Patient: sex F, age 57
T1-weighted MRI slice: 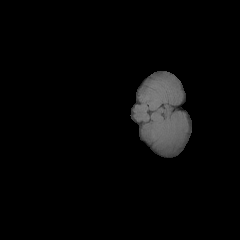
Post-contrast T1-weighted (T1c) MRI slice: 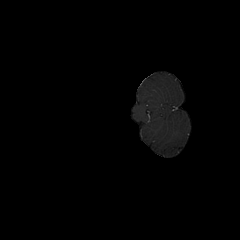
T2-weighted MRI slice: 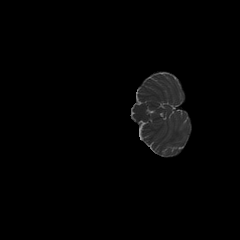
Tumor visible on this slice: no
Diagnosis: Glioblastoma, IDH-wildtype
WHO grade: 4